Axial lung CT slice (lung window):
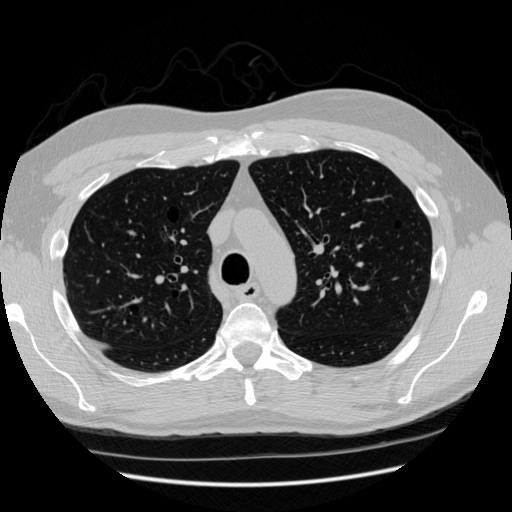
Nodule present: no